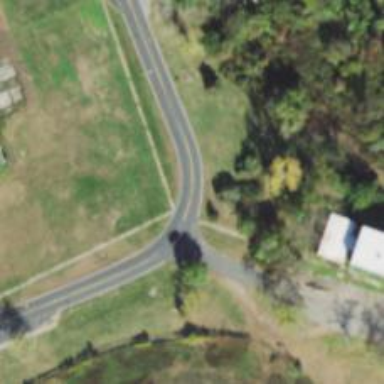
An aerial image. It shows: Asphalt unclassified road with sidewalk on the left.